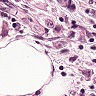
Metastatic tissue present: yes